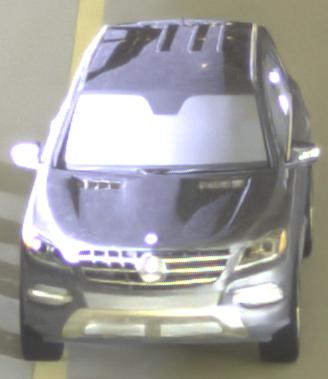
Make: Mercedes-Benz
Model: ML 350
Detailed model: M-Class (166)
Model produced from: 2011/11
Model produced until: 2014/10
Doors: 5
Color: gray
Road condition: dry road
Daytime: night
Contrast: high contrast